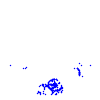
Particle: pion